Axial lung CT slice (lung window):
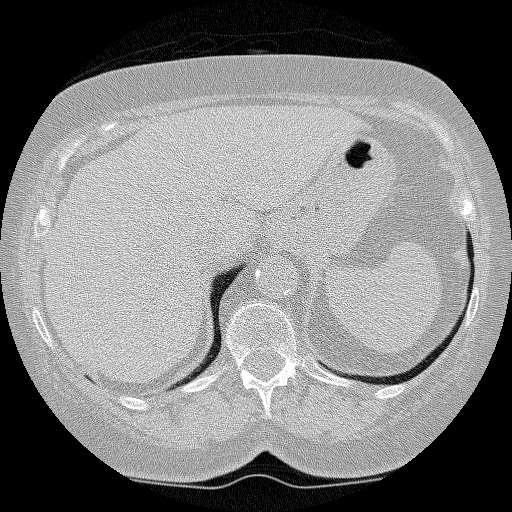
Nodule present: no